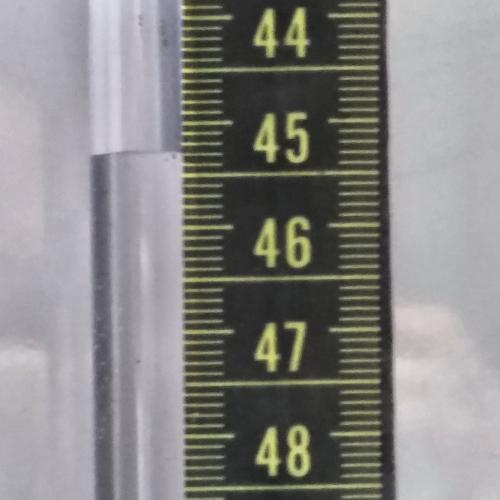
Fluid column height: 45.3 cm